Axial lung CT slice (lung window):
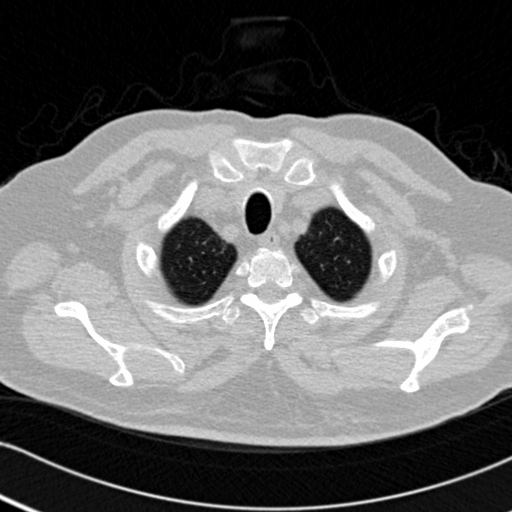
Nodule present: no